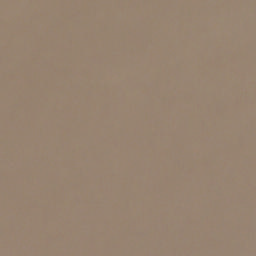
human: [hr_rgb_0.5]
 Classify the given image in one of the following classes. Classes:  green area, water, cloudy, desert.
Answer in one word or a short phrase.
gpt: cloudy